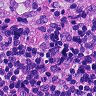
Metastatic tissue present: no